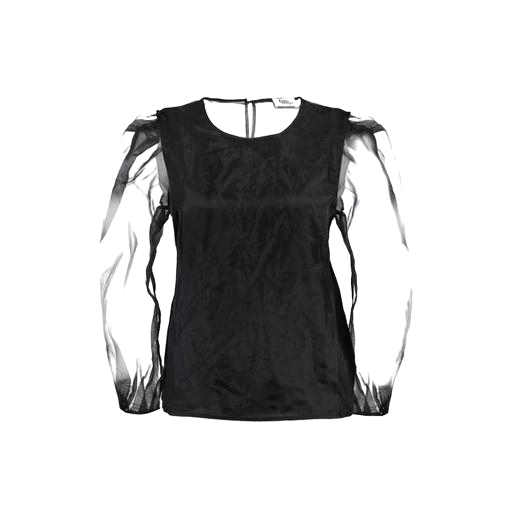
black mixed-media top, black brianna illusion top, black women's rosa top, white background